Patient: sex F, age 35
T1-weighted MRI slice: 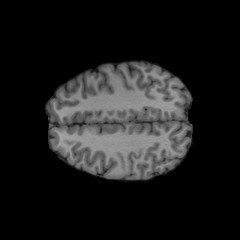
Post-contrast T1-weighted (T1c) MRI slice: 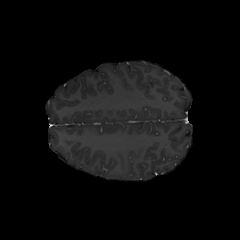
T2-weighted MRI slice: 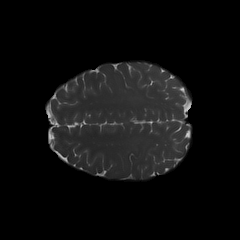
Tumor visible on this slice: no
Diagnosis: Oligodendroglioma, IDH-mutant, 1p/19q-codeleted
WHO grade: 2